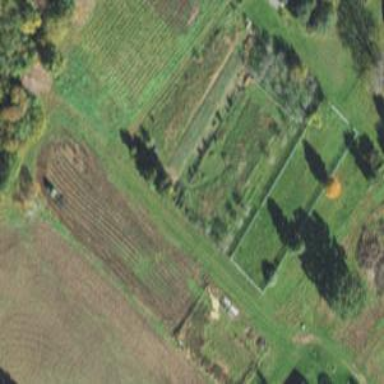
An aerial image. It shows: Orchard.